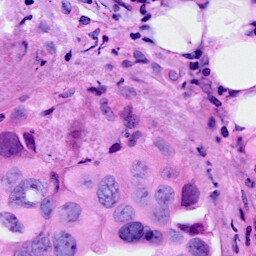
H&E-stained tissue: Breast